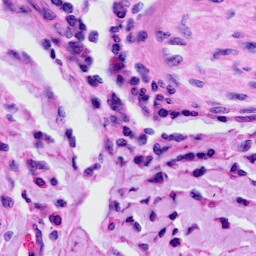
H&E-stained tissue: Cervix